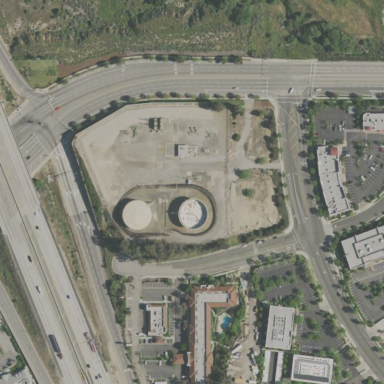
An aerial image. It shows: Industrial building housing gas substation.